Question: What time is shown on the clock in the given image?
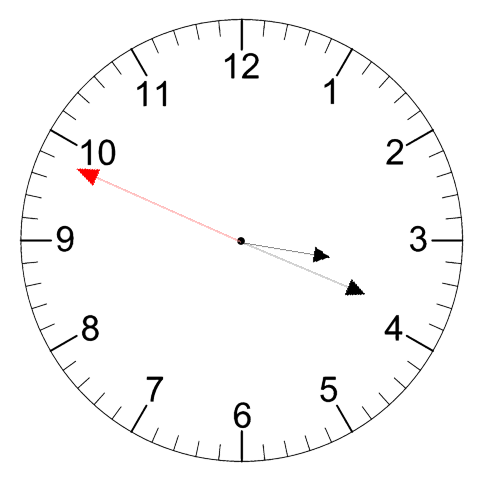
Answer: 03:18:49